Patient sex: M
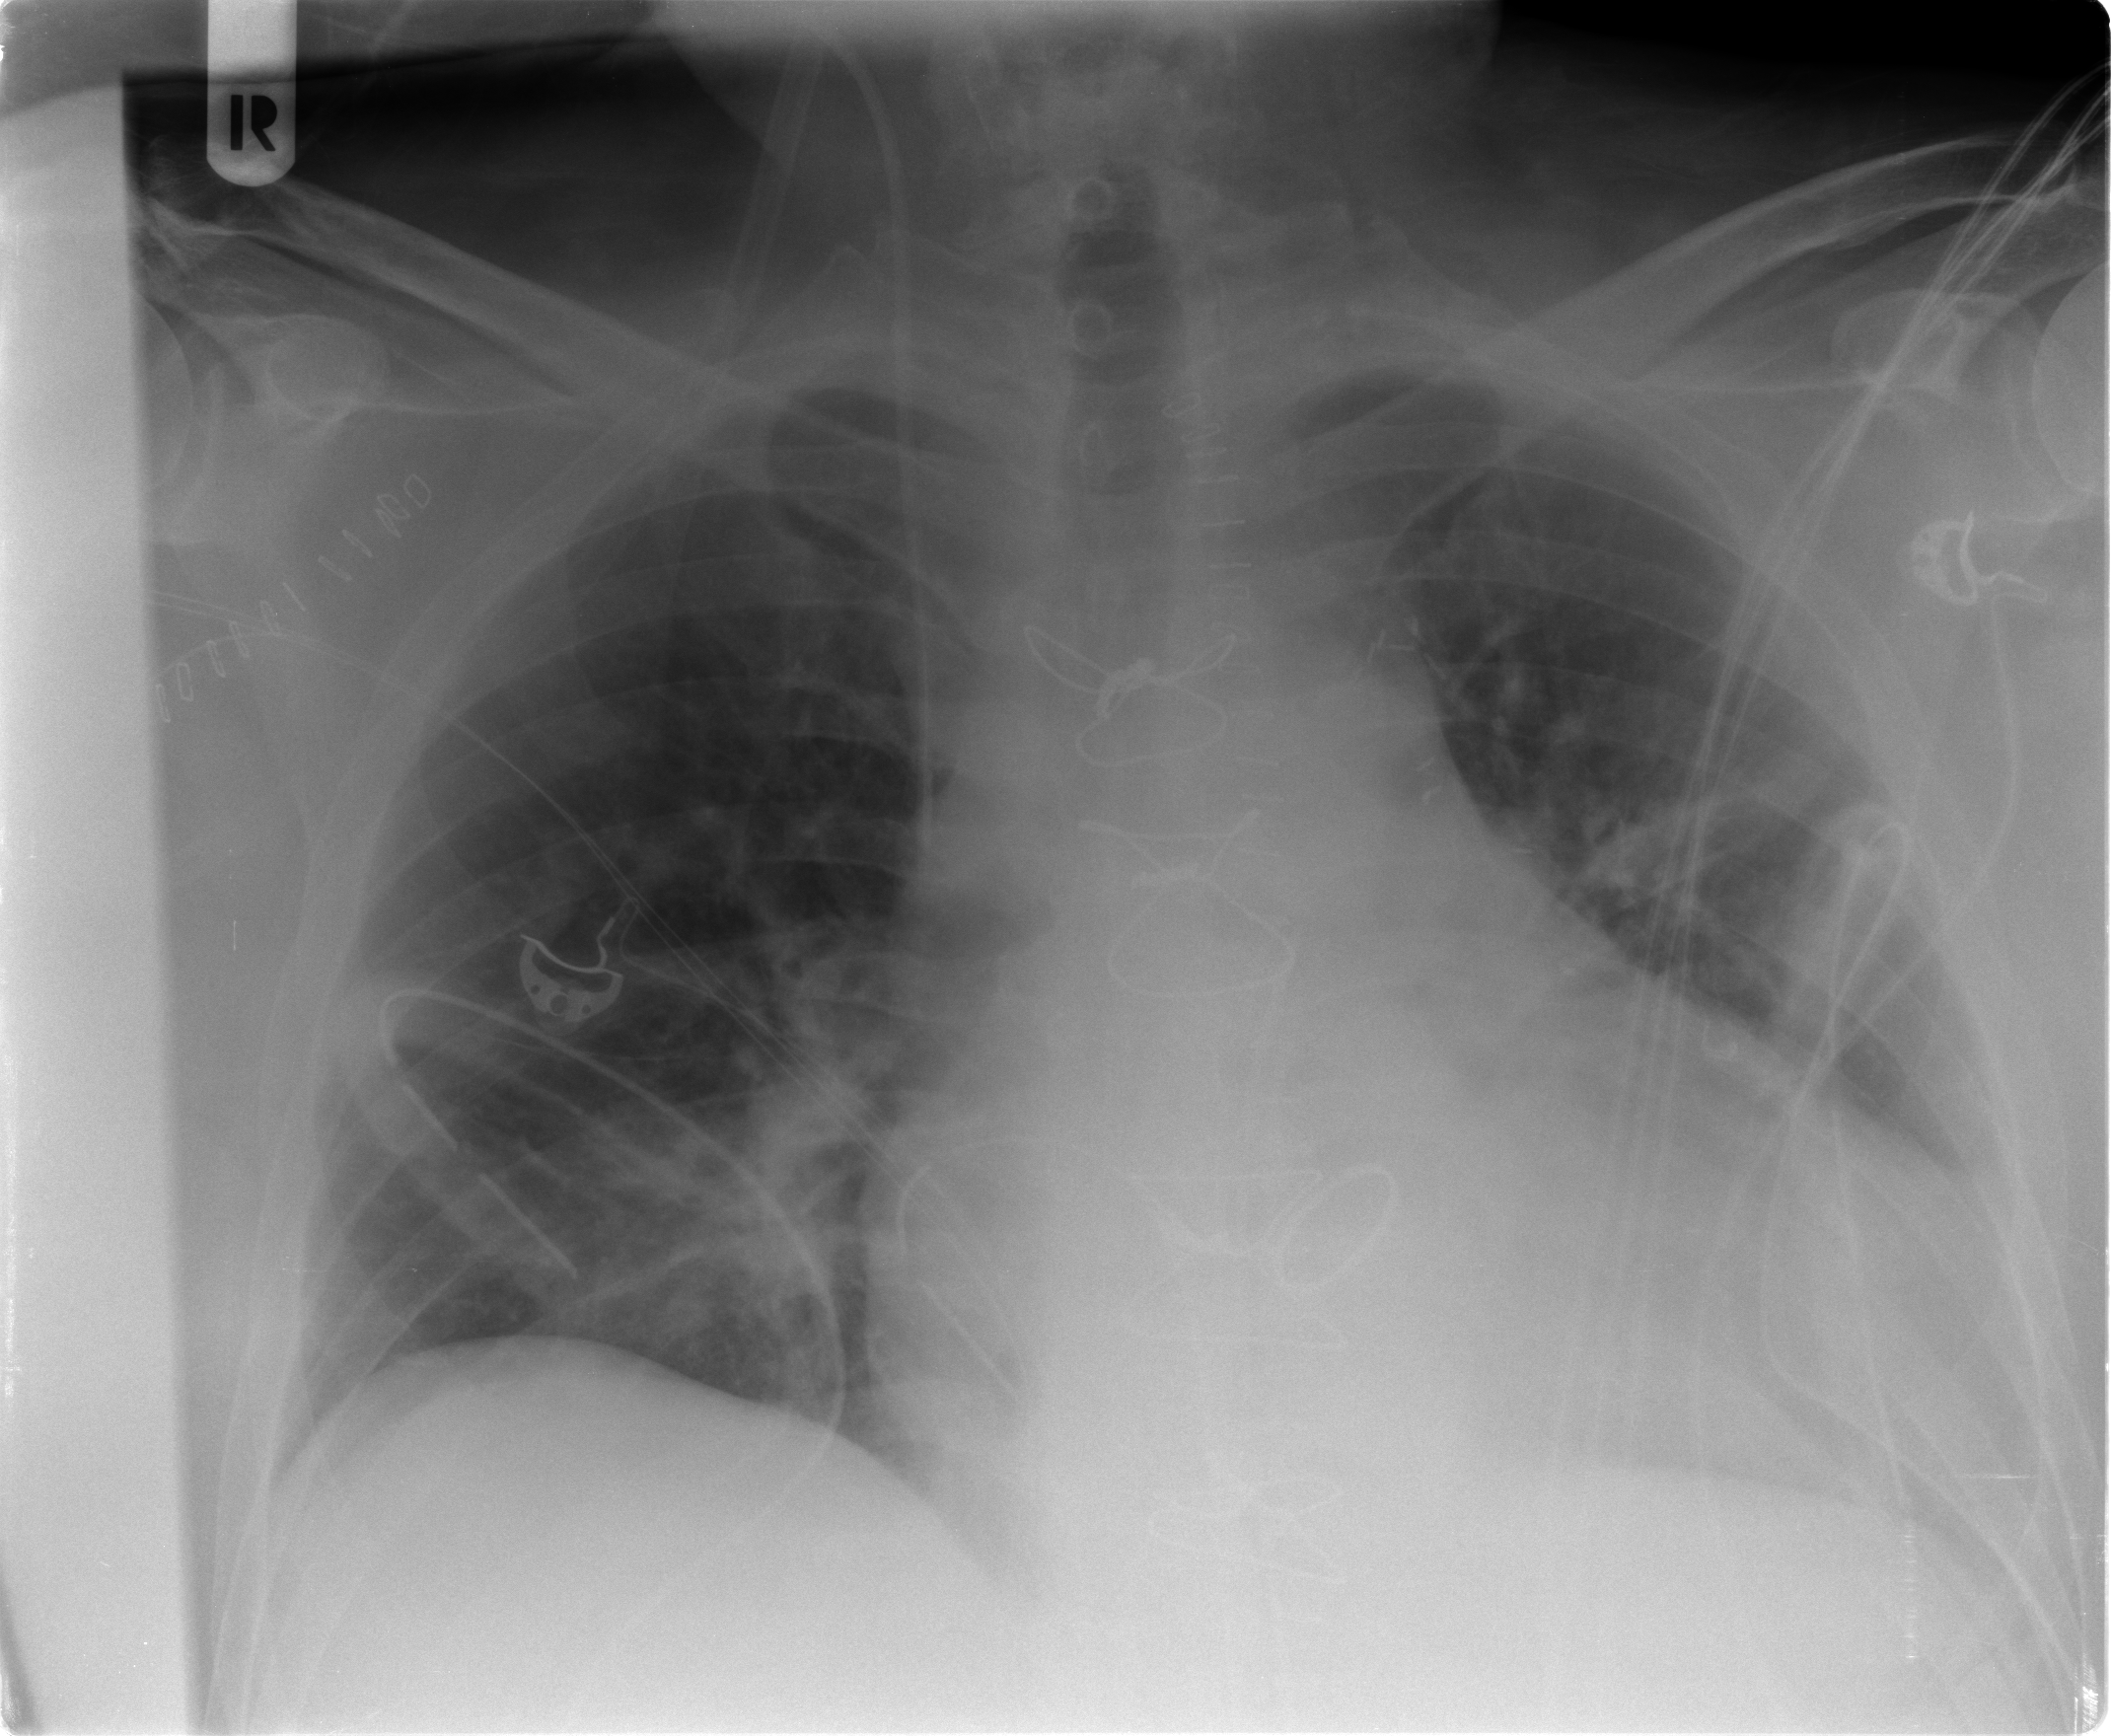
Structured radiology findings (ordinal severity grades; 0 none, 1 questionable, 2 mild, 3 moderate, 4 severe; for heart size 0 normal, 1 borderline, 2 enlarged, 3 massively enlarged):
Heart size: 2
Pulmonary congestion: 2
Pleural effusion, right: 0
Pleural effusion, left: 0
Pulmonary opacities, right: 0
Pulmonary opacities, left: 0
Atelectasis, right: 0
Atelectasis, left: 0